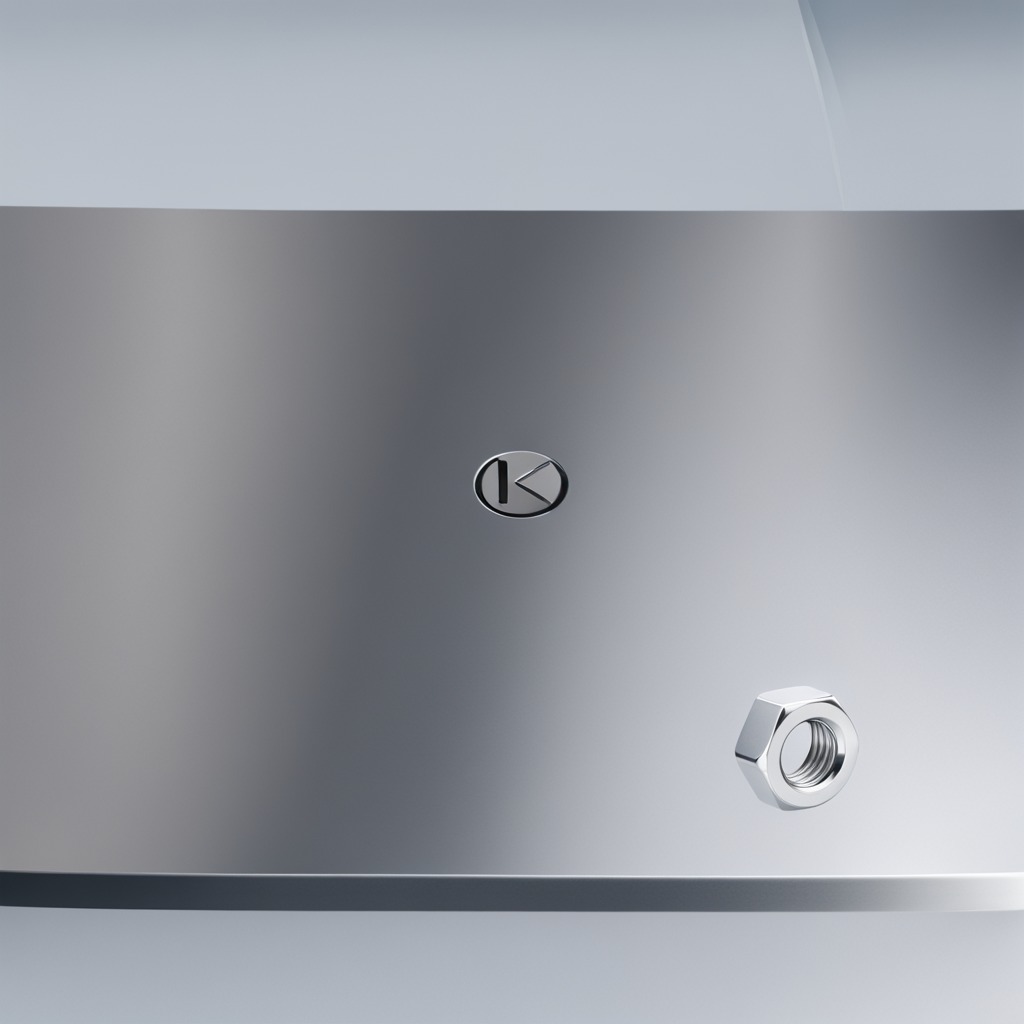
A metal nut is lying on the stainless steel table.